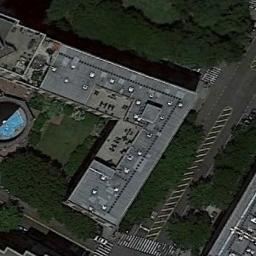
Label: commercial_area